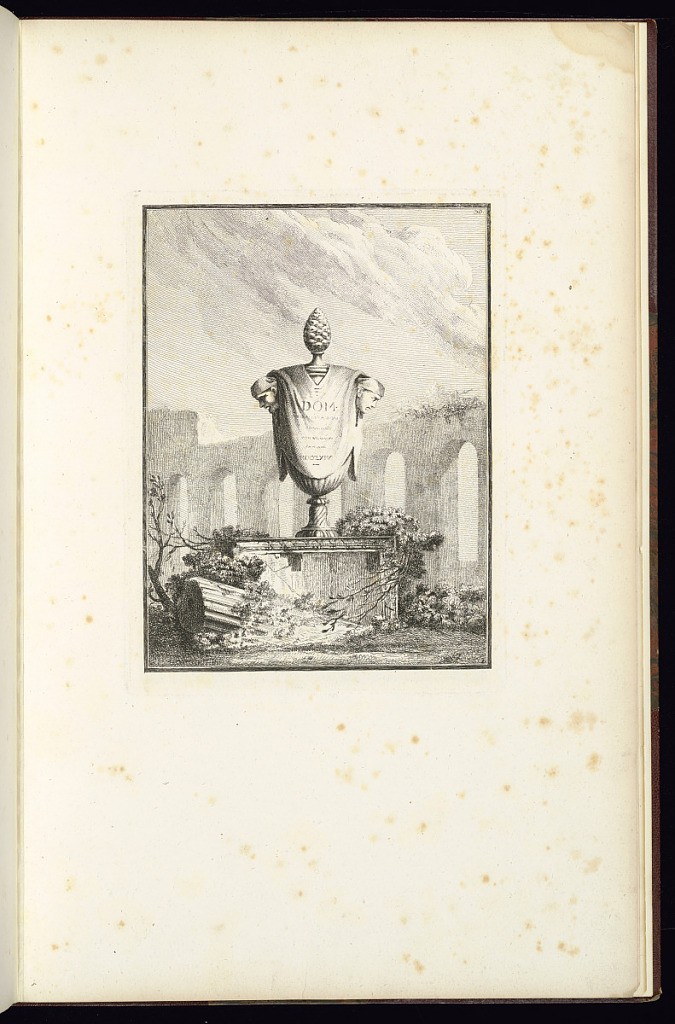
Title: Design for a Vase
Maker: Ennemond Alexandre Petitot, French, 1727 – 1801
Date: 1764
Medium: Etching on laid paper
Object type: Print
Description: Design for a lidded vase or urn, with a large acorn finial and two mascarons on either side. A textile hangs over the vase with lettering and roman numerals. The base of the vase is decorated with fluting and gadroon ornament. The vase sits on a plinth within a landscape of foliage, a fragment of a fluted column lies in front of the plinth with an arched aqueduct in the background. The plate is signed, dated and numbered.